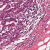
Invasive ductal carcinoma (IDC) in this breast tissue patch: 1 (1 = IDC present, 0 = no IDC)